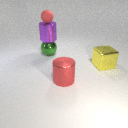
large yellow metal cube behind large red metal cylinder